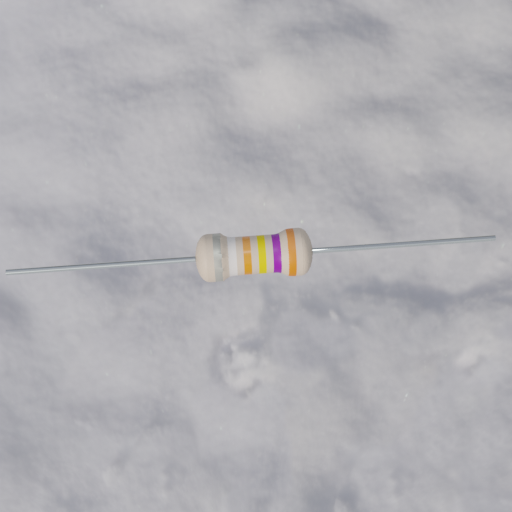
Resistor colour bands (in order): silver, white, orange, yellow, violet, orange